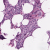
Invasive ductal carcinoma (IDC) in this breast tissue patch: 1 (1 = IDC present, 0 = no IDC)